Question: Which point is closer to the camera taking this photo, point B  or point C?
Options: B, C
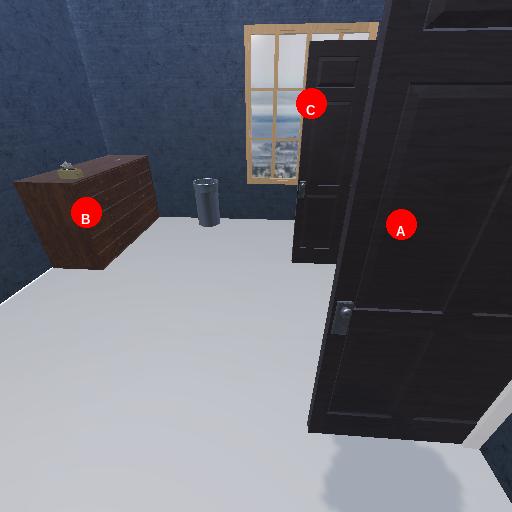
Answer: B